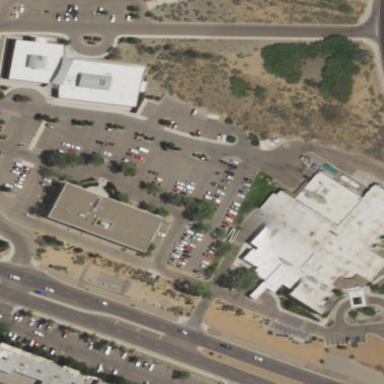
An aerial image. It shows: Hospital building.